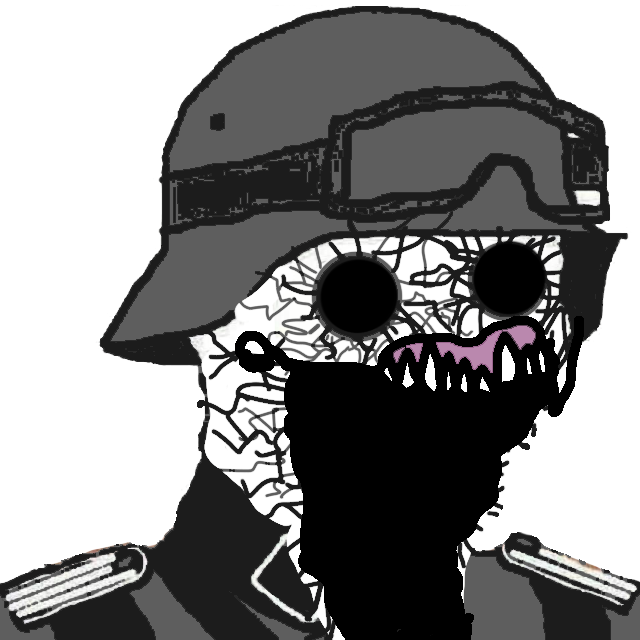
Label: 5_Oomer